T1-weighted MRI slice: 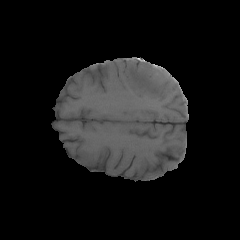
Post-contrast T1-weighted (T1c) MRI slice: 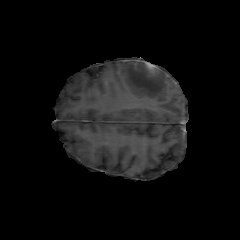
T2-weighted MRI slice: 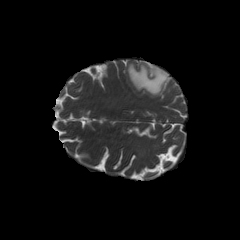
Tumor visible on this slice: yes